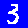
Digit: 3